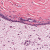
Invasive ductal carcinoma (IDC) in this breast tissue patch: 0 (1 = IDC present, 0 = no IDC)